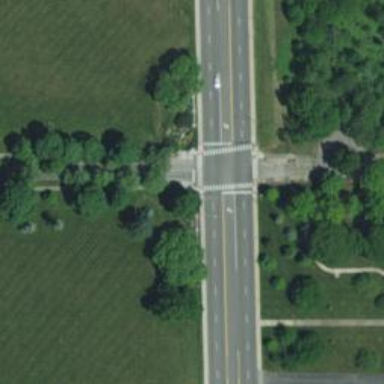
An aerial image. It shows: Uncontrolled crossing on cycleway.